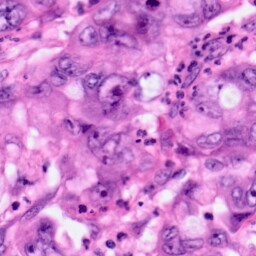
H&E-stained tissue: Pancreatic